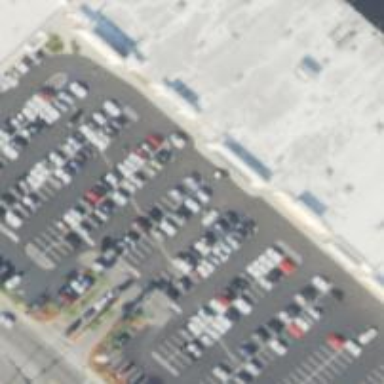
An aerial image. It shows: Parking space.